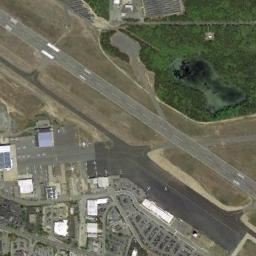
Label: airport